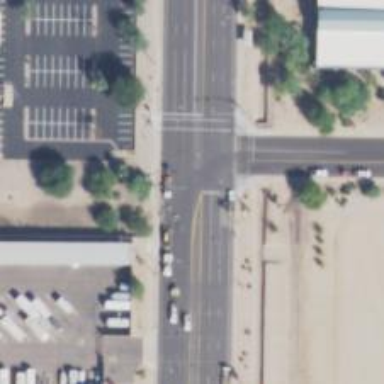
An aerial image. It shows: Solid stop line on the road marking.